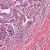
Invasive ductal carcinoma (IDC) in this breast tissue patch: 1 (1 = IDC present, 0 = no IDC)